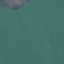
Land use / land cover class: SeaLake